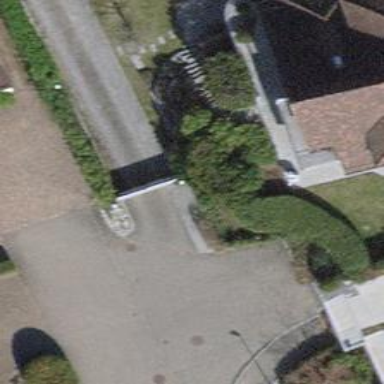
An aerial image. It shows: Gate.